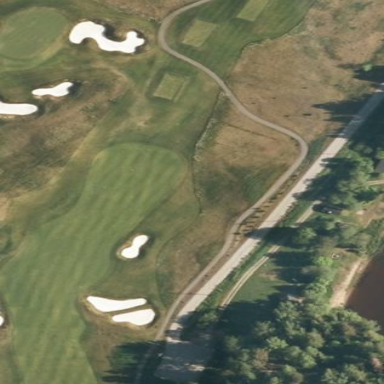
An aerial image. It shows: Area of rough grass used for golf.